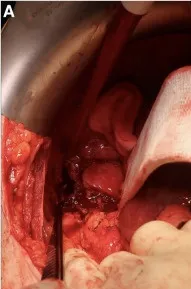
Computed tomography (CT) scan and intraoperative shot of the subhepatic abscess. (A) Macroscopic intraoperative image of the subhepatic abscess.
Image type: medical_photograph (other_medical_photograph)